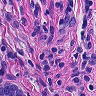
Metastatic tissue present: yes